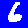
Digit: 6